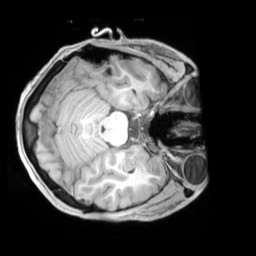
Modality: T1w
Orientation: axial
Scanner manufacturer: siemens
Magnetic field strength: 3 T
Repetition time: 2.3 s
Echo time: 0.00226 s